Question: I have two webforms that is used to keep track of confirmations of orders. They interact with the same MySQL database.
This is the database:

The first webform is used to register an order by the customer service personnel. It only contain the order number used in the internal systems and a time stamp (timelavet).
This is the code for that (and it works):
'''
// Save data
$mySQLQuery = "INSERT INTO bestilling SET godkendelse = '" . mysql_real_escape_string($_POST['godkendelse']) . "', ordre = '" . mysql_real_escape_string($_POST['ordrenummer']) . "', timelavet = NOW() ";
$rs = @mysql_query($mySQLQuery);
'''
The second form is used by the customer to confirm the order plus provide some extra information AND a time stamp for the confirmation (timegodkend). It uses the order number to indentify what DB entry to update:
'''
// Save data
$mySQLQuery = "UPDATE bestilling SET kursusleder = '" . mysql_real_escape_string($_POST['kursusleder']) . "', telefonnummer = '" . mysql_real_escape_string($_POST['telefonnummer']) . "', email = '" . mysql_real_escape_string($_POST['email']) . "', godkendelse = '" . mysql_real_escape_string($_POST['godkendelse']) . "', kommentar = '" . mysql_real_escape_string($_POST['kommentar']) . "', timegodkend = NOW() " . "' WHERE ordre = '" . mysql_real_escape_string($_POST['ordre']). "'";
$rs = @mysql_query($mySQLQuery);
'''
It doesn't work! The funny thing is I can get it to work without the timegodkend variable but no matter where I put the "', timegodkend = NOW() ", it gives me an error message
The error:
> 1064: You have an error in your SQL
syntax; check the manual that
corresponds to your MySQL server
version for the right syntax to use
near '', WHERE ordre = '238581'' at
line 1 When executing: UPDATE
bestilling SET kursusleder = 'test1',
telefonnummer = '<PHONE>', email =
'a@brygge.dk', godkendelse = 'Ja',
kommentar = 'test', timegodkend =
NOW() ', WHERE ordre = '238581'
Whats wrong with the second code snippet?
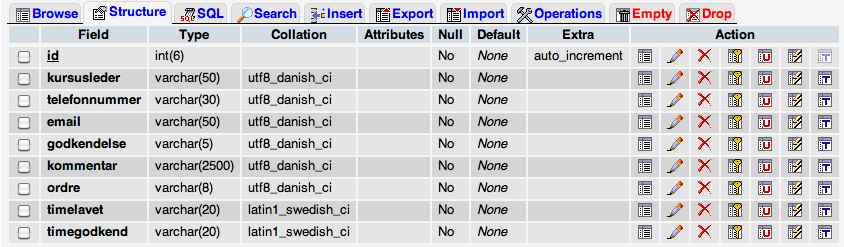
Answer: Looks like you have an extra unmatched quote ''' here:
'''
. "', timegodkend = NOW() " . "' WHERE ordre = '" .
^
'''